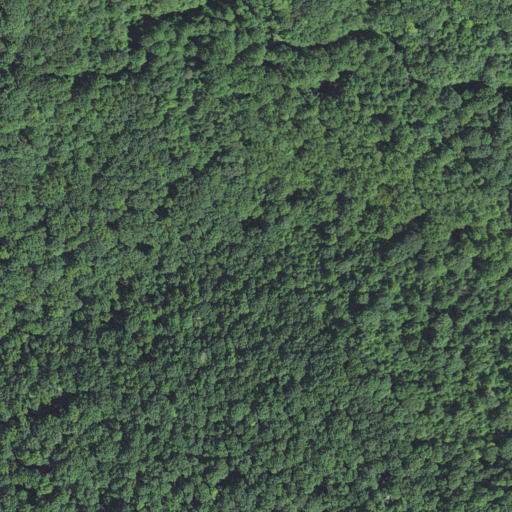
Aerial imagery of gap in North Carolina named Deep Gap containing deciduous forest and grassland